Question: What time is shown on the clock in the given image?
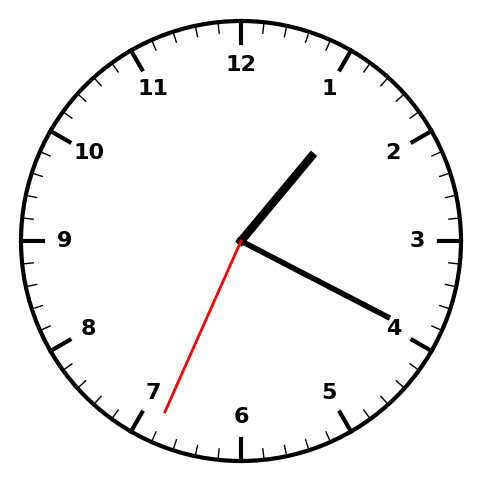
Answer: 01:19:34